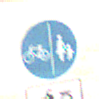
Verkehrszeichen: GetrennterRadUndGehwegRadwegLinks
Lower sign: EinspurigeFahrzeugeFrei2
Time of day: MorningAfternoon
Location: Outdoor (Nature)
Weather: PartlyCloudy
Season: Winter
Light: Natural